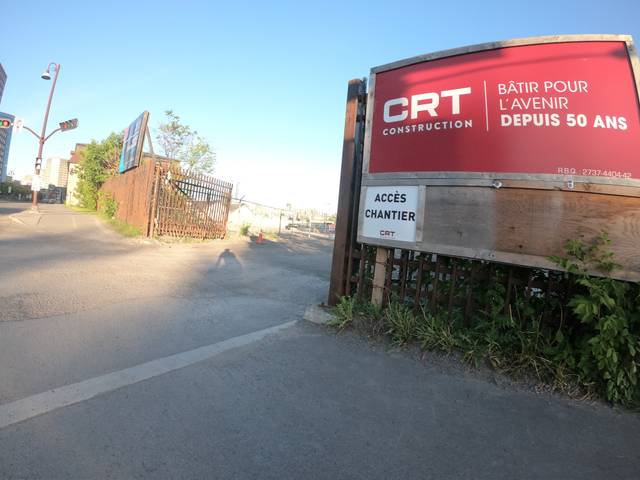
Region: Canada
Coordinates: 45.424, -75.723